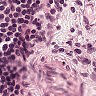
Metastatic tissue present: no